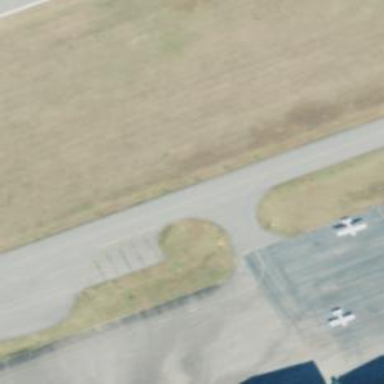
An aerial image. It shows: View of taxiway at the airport.